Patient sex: F
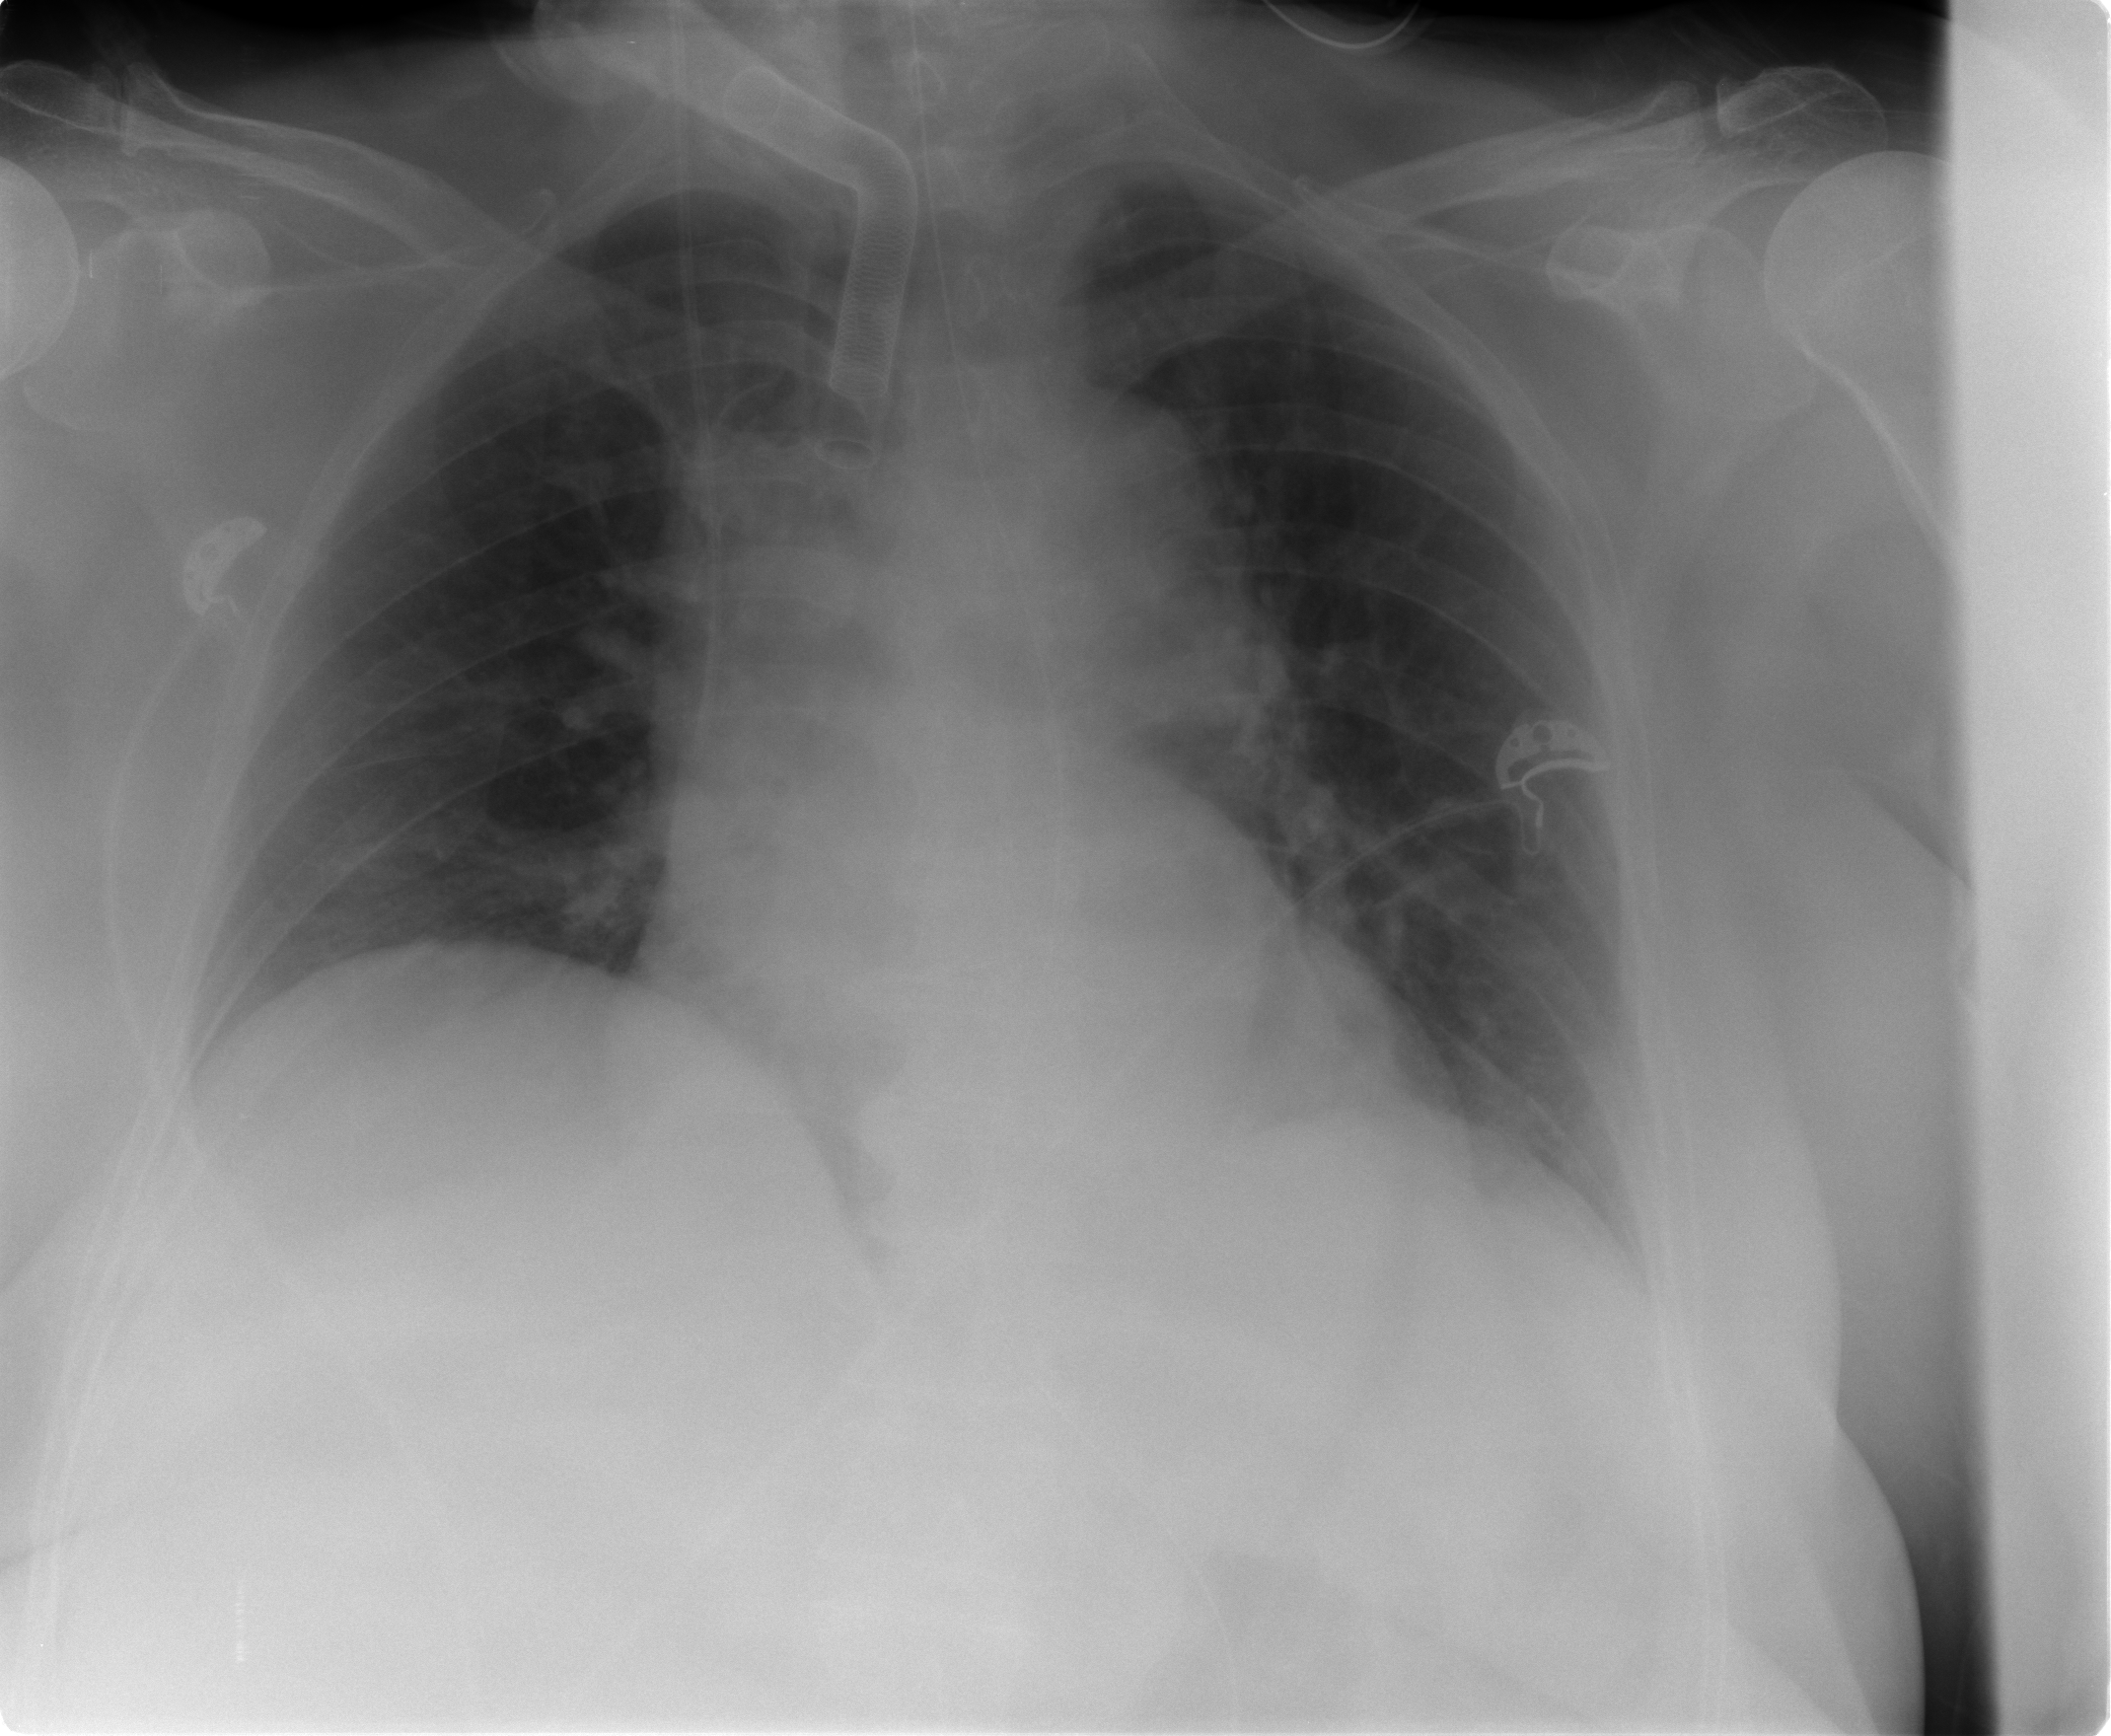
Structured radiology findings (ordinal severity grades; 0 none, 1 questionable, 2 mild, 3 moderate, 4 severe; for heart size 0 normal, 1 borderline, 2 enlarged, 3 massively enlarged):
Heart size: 0
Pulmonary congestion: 2
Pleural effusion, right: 0
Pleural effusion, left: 0
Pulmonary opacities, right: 0
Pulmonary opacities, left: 0
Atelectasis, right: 2
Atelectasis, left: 2